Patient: sex F, age 68
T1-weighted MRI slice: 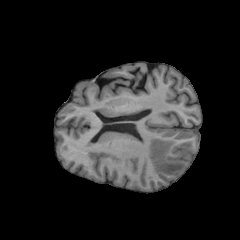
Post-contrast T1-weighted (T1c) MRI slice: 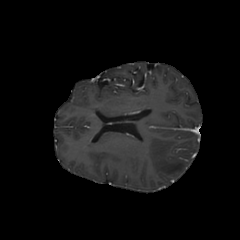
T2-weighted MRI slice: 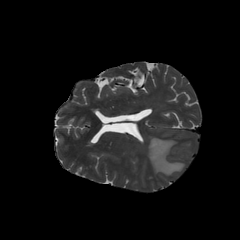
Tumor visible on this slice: yes
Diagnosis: Glioblastoma, IDH-wildtype
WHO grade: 4